Question: I have a UICollectionView which I would like to populate it with 100 UICollectionViewCells each with its own unique UILabel with text fetched from an array. I'd like to do this programmatically (without the Storyboard).
I've attempted it as posted below, but for some reason only the first cell renders properly.
'''
// Setting up the UICollectionView
- (void)setupCollectionView {
UICollectionViewFlowLayout *layout=[[UICollectionViewFlowLayout alloc] init];
CGRect newFrame = CGRectMake(0, 0, self.view.frame.size.width, self.view.frame.size.height * 0.5);
self.collectionView=[[UICollectionView alloc] initWithFrame:newFrame collectionViewLayout:layout];
[self.collectionView setDataSource:self];
[self.collectionView setDelegate:self];
[self.collectionView registerClass:[UICollectionViewCell class] forCellWithReuseIdentifier:@"cellIdentifier"];
[self.collectionView setBackgroundColor:[UIColor clearColor]];
[self.view addSubview:self.collectionView];
}
//Trying to generate the unique cells with data
- (UICollectionViewCell *) collectionView:(UICollectionView *)collectionView cellForItemAtIndexPath:(NSIndexPath *)indexPath{
UICollectionViewCell *cell = [collectionView dequeueReusableCellWithReuseIdentifier:@"cellIdentifier" forIndexPath:indexPath];
cell.backgroundColor = [UIColor yellowColor];
UILabel *label = [[UILabel alloc] initWithFrame: cell.frame];
label.text = [self.array objectAtIndex: indexPath.row];
label.textColor = [UIColor blackColor];
[cell.contentView addSubview:label];
return cell;
}
'''
To note: my array is of size 100 with randomly generated numbers.
Your help is appreciated :)
Thanks!

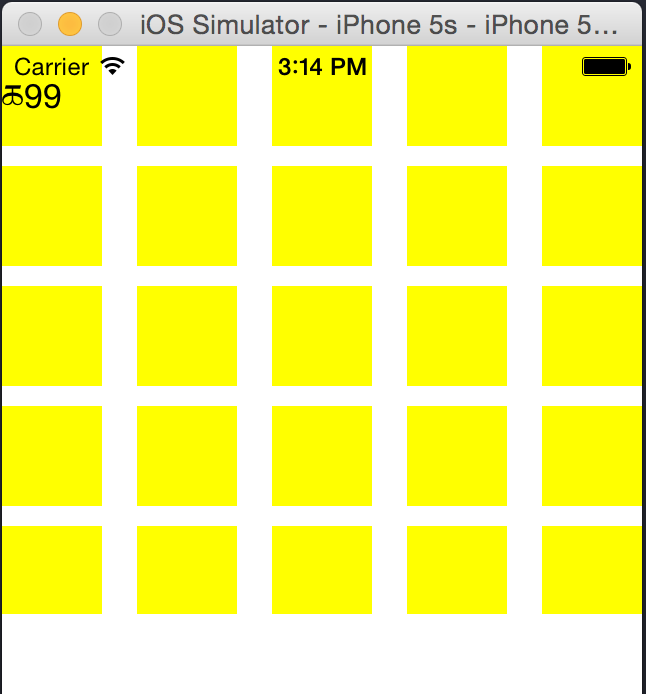
Answer: The array's frame should be related to the bounds of its cell, not its cell's frame, who's origin will grow as the indexPath grows. Also, we don't want to unconditionally create the labels, since the cells get reused. Only create a label if one doesn't exist....
'''
UILabel *label = (UILabel *)[cell viewWithTag:99];
if (!label) {
label = [[UILabel alloc] initWithFrame: cell.bounds]; // note use bounds here - which we want to be zero based since we're in the coordinate system of the cell
label.tag = 99;
label.text = [self.array objectAtIndex: indexPath.row];
label.textColor = [UIColor blackColor];
[cell.contentView addSubview:label];
}
// unconditionally setup its text
NSNumber *number = self.myArrayOfRandomNumbers[indexPath.row];
label.text = [number description];
'''